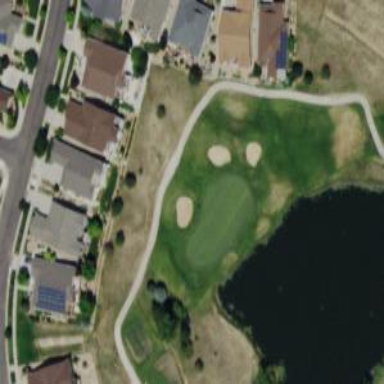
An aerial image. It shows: Golf hole.